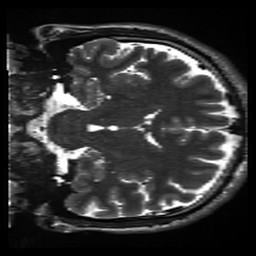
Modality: inplaneT2
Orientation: coronal
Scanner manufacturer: siemens
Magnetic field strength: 3 T
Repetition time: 11 s
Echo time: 0.059 s